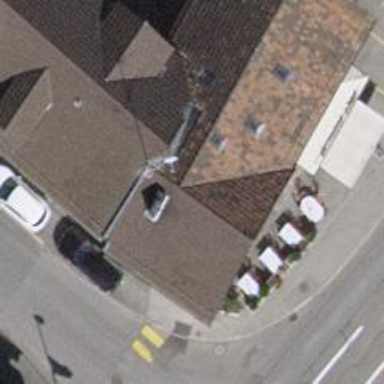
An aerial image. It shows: Restaurant.